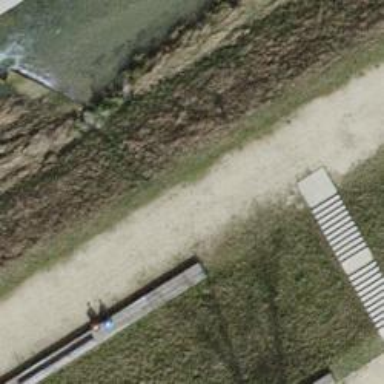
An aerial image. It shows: Bench for seating.